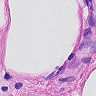
Metastatic tissue present: no